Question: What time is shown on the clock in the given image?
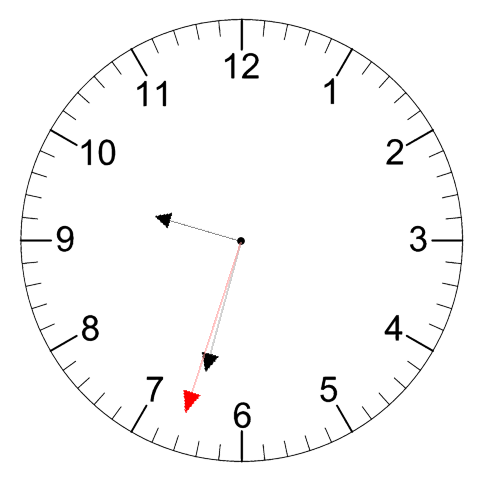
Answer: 09:32:33